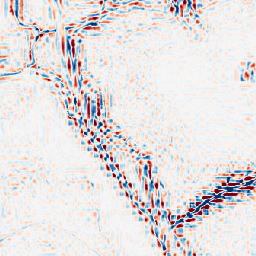
Category: wavelet
Decomposition family: wavelet_reverse_biorthogonal
Decomposition parameters: wavelet: rbio3.5
level: 3
Upsampling method: bspline
Upsampling parameters: scale: 2
Upsampling scale: 2